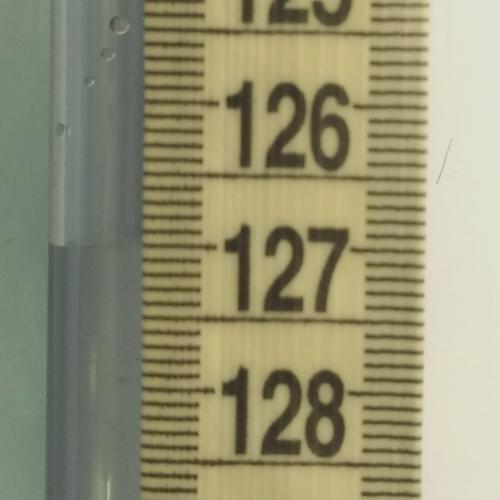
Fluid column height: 127.0 cm